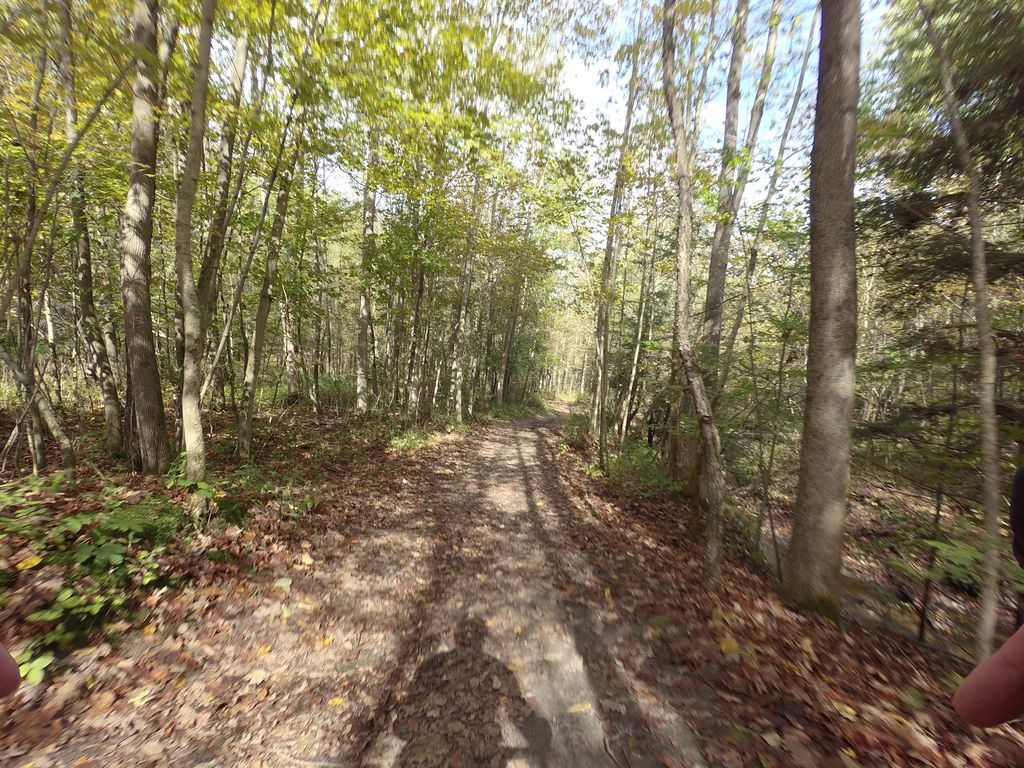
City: hamilton